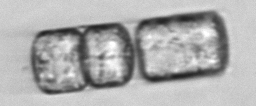
Label: Lauderia_annulata